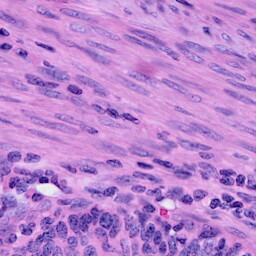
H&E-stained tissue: Cervix